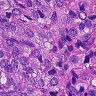
Metastatic tissue present: yes